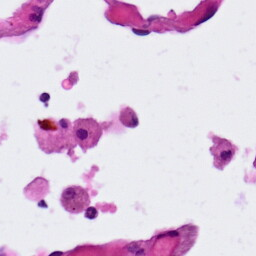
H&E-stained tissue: Lung